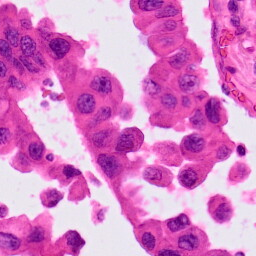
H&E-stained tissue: Lung